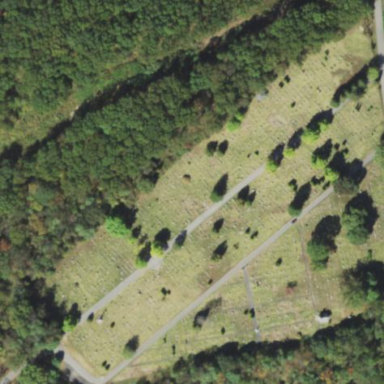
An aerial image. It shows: Cemetery.